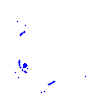
Particle: electron